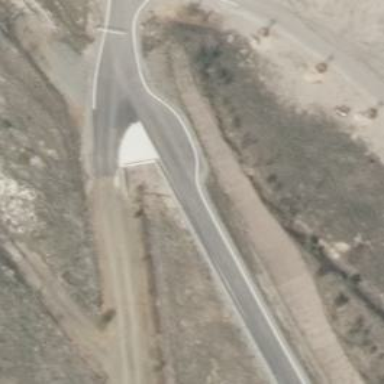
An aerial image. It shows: Passing place on the road.